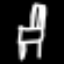
Label: chair